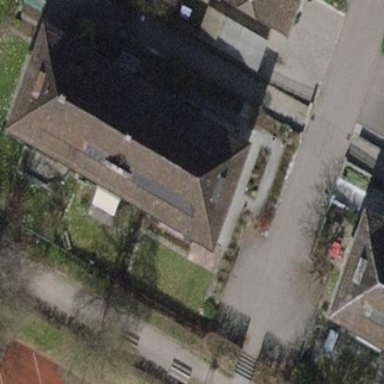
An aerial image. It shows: Terrace building with hipped roof.